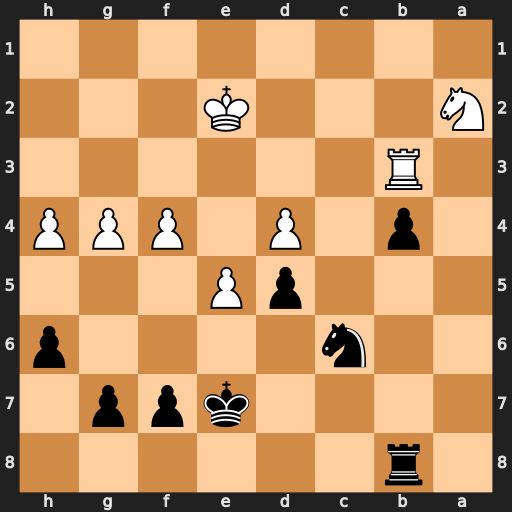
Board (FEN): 1r6/4kpp1/2n4p/3pP3/1p1P1PPP/1R6/N3K3/8
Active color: b
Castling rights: -
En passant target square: -
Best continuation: Nxd4+ Kd1 Nxb3